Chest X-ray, AP view. Patient: 55 years old, sex M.
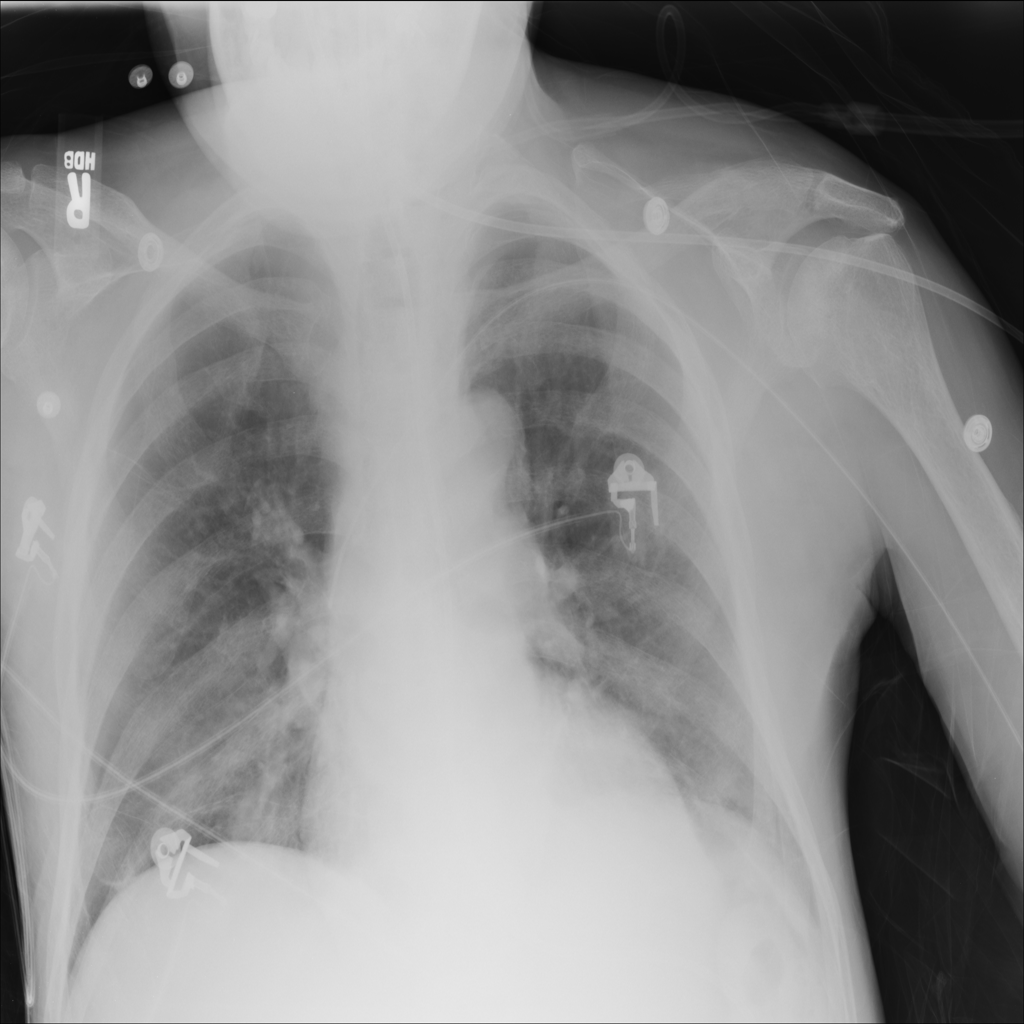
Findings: No Finding